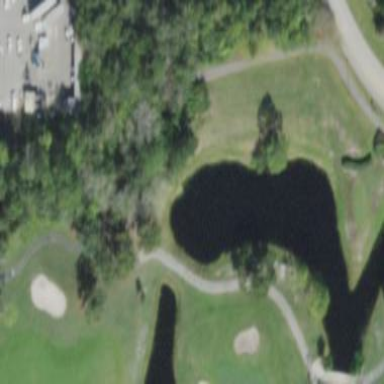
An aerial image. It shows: Water hazard in golf course. The hazard is natural water feature.